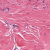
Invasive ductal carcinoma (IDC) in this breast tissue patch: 0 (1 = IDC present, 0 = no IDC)